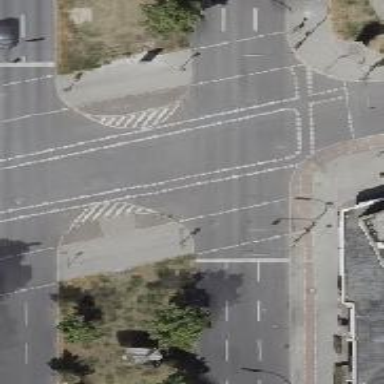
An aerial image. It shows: Residential road with asphalt surface. It has separate cycle lane and sidewalks on both sides.